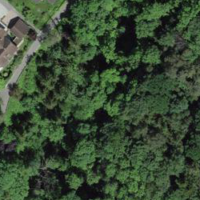
EUNIS habitat code: 41
Species observed at this site:
Cornus sanguinea
Euonymus europaeus